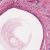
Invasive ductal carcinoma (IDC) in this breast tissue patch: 0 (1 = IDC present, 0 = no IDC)